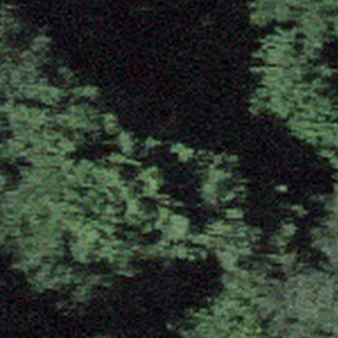
Label: other